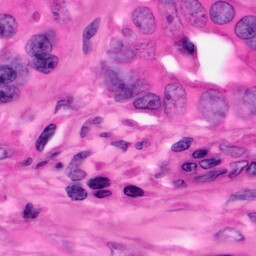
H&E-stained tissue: Pancreatic